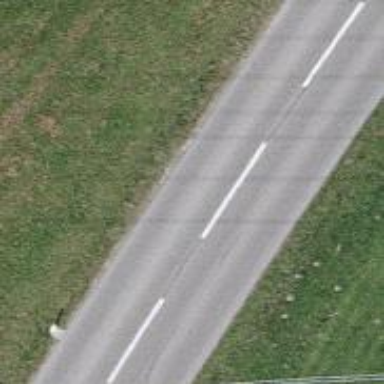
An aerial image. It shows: Tertiary road.